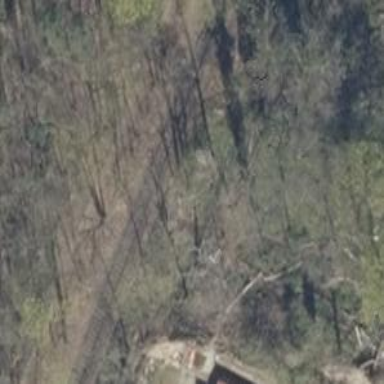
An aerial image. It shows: Railway switch.